Question: I am reasonably new to R and more advanced statistical methods and am trying to use it to replace a max log likelihood optimization process that formerly used SAS. Effectively I am trying to optimize about 100 +/- variables over several thousand equations. Also, even though there ~ 100 variables, for any given equation most of them are not used. So, my input (mu) would look something like below with 1000's of columns and upward of a 100 rows. In the equation below we are optimizing for the u's with k being the value in the matrix mu (exponent k in the equation).

'''
X1 X2 X3 X4 X5 X6 X7 X8 X9 X10 X11 ...Xm
0 0 1 2 0 0 0 0 0 0 0 0
1 0 0 0 0 0 0 0 0 0 0 0
0 1 1 0 0 0 1 0 0 0 0 0
0 0 1 2 0 0 0 0 0 0 0 0
0 0 0 0 0 0 0 0 1 0 0 0
.
.
.
'''
My target function is as follows (n_t = nrow and n_d nColumn) and each equation results in a 1 or a 0 (entity is good or bad)
'''
f_prb <- function(mu) {
y <- 0
for(j in 1:n_d) {
tmp_val <- 1
for(i in 1:n_t) {
tmp_val <- tmp_val*(mu[i]**k_mat[i,j])
}
y <- y+x[j,1]*log(tmp_val)+(1-x[j,1])*log(1-tmp_val)
}
y <- -y
}
'''
With initial estimates being in PsCurrent$Ps and upper and lower bounds of 0.1 and 0.99 (all u must be < 1 and > 0) I am using optimx L-BFGS-B for maximum likelihood (I've also tried Nelder-Mead). The way the function is set up is very slow to say the least.
'''
rst <- optimx(PsCurrent$Ps,f_prb,lower=lb,upper=ub,method="L-BFGS-B")
'''
Doing some research I found that there are likely better ways in R to formulate the function to make it much faster. Specifically <URL>. Any advice would be very much appreciated.
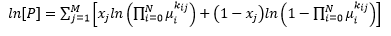
Answer: I was able to work this out piecewise for a result that I am happy with. For information, I originally started with a Nelder-Mead implementation in dfoptim because it was a bounded optimization. For my test example this was taking right at 24 hrs to complete. When I switched to L-BFGS-B in optimx the same implementation went down to about 8 hours. With the vectorization below I was able to get it down to 22 minutes.
My new objective function is:
'''
f_prb <- function(mu) {
#apply exponent to survival estimates
kMatExp <- mu ** k_mat
#calculate the product of the columns
kMatProd <- apply(kMatExp,2,prod)
#take log of the results
kMatProdLog <- log(kMatProd)
#set up the inverse values
kMatProdInv <- 1 - kMatProd
kMatProdInvLog <- log(kMatProdInv)
xInv <- 1 - x
#combine inverse and non inverse survival estimates
kMatFinal <- x * kMatProdLog + xInv * kMatProdInvLog
#get the sum of the estimates
y <- -sum(kMatFinal$gb)
}
'''
Note in this that the vector x is the resultant survival (1 or 0) and mu is the vector of values being optimized for.